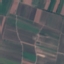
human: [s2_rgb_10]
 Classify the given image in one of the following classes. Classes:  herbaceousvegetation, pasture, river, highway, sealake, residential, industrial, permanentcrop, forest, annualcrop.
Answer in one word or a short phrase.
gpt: PermanentCrop